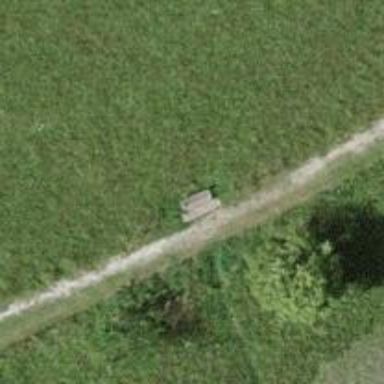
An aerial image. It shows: Bench.